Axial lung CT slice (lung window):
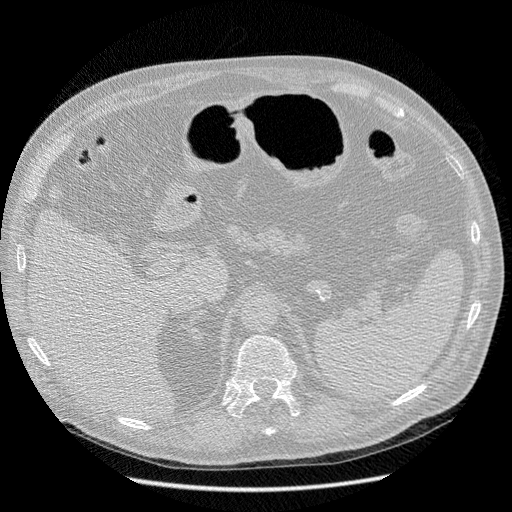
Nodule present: no